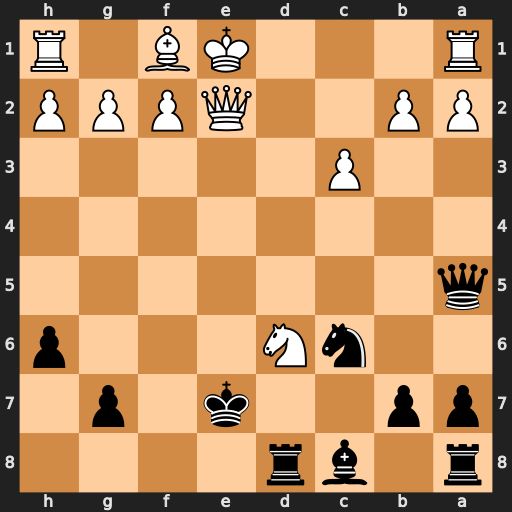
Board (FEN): r1br4/pp2k1p1/2nN3p/q7/8/2P5/PP2QPPP/R3KB1R
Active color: b
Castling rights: KQ
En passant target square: -
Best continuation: Kxd6 O-O-O+ Kc7